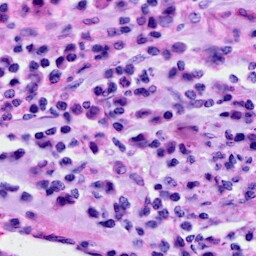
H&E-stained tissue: Cervix